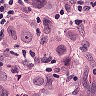
Metastatic tissue present: yes